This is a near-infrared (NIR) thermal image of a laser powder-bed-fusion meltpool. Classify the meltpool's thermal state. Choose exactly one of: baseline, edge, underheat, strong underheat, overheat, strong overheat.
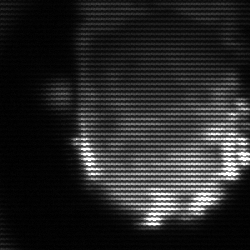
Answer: baseline